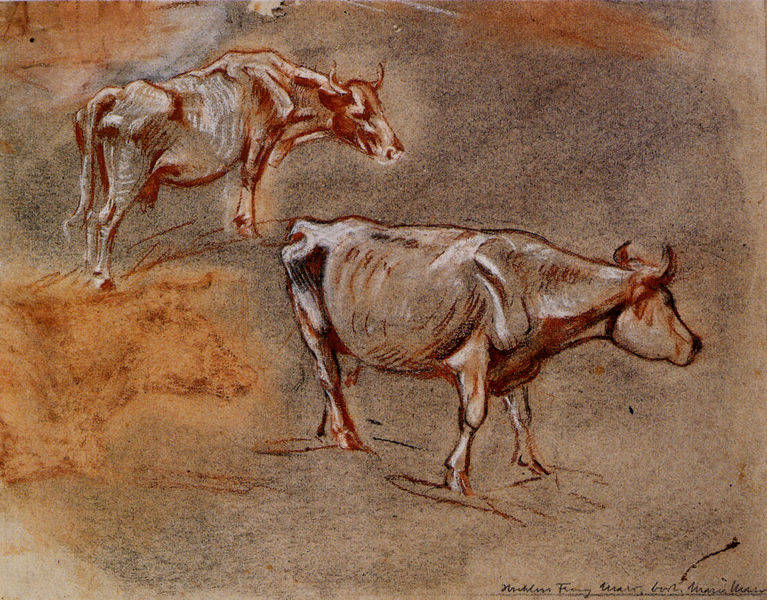
Titel: Zwei Kühe
Künstler: Franz Marc
Institution: (Privatbesitz)
Schlagwörter: gemälde, kopf, körper, mann, schatten, weiß, gelb, grün, ocker, braun, grau, hintergrund, kreide, köpfe, mitte, orange, profil, schwarz, skizze, zeichnung, gras, rot, tier, tiere, beige, malerei, stehen, tod, trauer, hals, horn, signatur, erde, feld, kühe, natur, vieh, weide, boden, gold, realismus, drei, höhle, beine, huf, hufe, schwanz, schweif, spanien, schrift, seitlich, papier, liegen, zwei, studie, grafik, graphik, lila, violett, grasen, kuh, rind, linien, sigantur, sepia, krieg, soldaten, dünn, striche, tor, knochen, tusche, rinder, dürr, knochig, kohle, rippen, seite, widmung, text, kreise, beschriftung, bleistift, helm, entwurf, studien, karton, skelett, hunger, bozzetto, euter, hörner, schemen, buntvieh, leigen, ochsen, stier, stiere, rötel, urne, handschrift, muskulatur, gerippe, mager, hungrig, baltt, vorzeichnung, marc, gehöht, farbstift, höhung, weißhöhung, hüftknochen, hüfter, weiss gehöht, weißp, lasttiere, höhungen, radierungen, kühen, kuhe, hfe